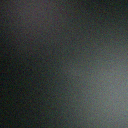
Screen state: off